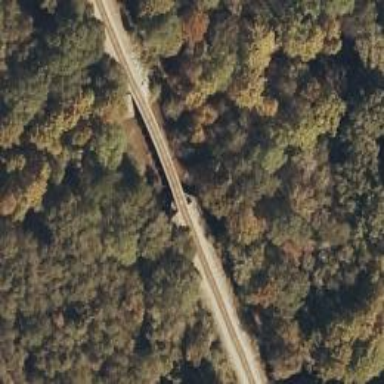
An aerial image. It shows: Bridge over railway line.